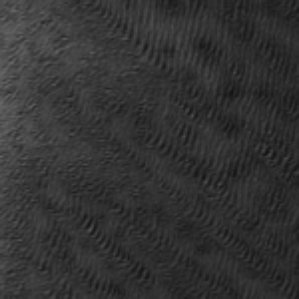
Label: frost